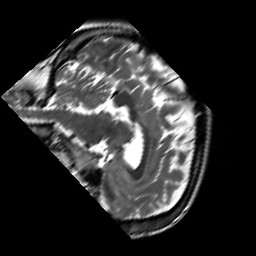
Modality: T2w
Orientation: sagittal
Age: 21
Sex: female
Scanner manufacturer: siemens
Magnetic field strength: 3 T
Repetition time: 7 s
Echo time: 0.09 s